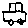
Label: car